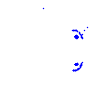
Particle: pion